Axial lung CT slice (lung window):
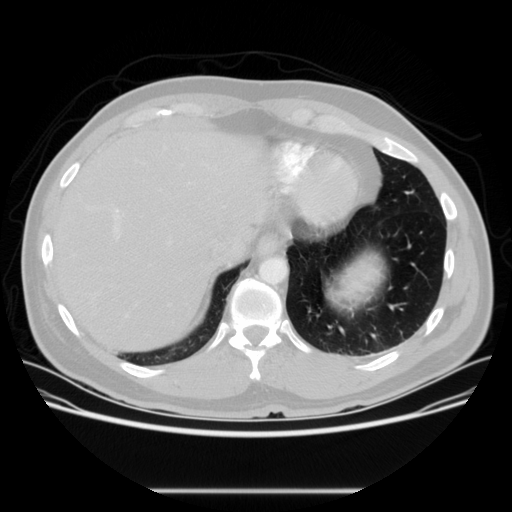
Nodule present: no